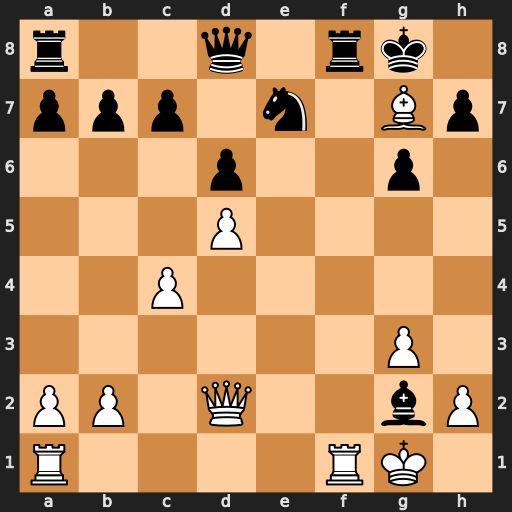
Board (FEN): r2q1rk1/ppp1n1Bp/3p2p1/3P4/2P5/6P1/PP1Q2bP/R4RK1
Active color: w
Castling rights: -
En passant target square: -
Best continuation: Rxf8+ Qxf8 Bxf8